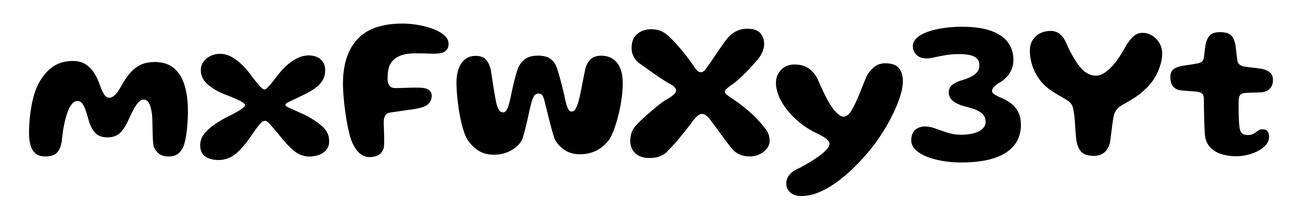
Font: Gluten_SemiBold